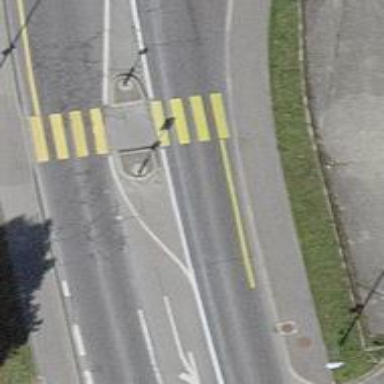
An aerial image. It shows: Marked road crossing with pedestrian island.